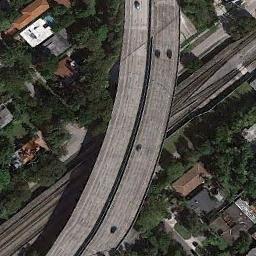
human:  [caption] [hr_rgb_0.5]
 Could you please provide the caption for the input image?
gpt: The overpass is next to some houses and trees .

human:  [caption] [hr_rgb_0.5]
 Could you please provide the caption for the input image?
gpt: There is an overpass and two black cars .

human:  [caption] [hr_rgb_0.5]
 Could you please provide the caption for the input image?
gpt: There are many trees and buildings beside the overpass .

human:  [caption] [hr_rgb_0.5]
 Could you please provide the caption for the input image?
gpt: The directional overpass is over the roads in the residential area .

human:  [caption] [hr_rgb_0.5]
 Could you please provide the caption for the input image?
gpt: There are many green trees and some buildings beside the overpass .